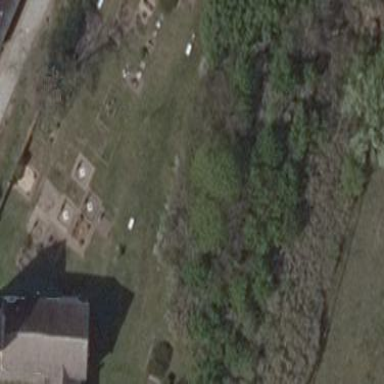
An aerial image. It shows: Cemetery.